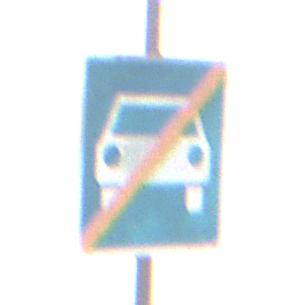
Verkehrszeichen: EndeKraftfahrstrasse
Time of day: MorningAfternoon
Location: Outdoor (Nature)
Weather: PartlyCloudy
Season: NotSpecified
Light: Natural